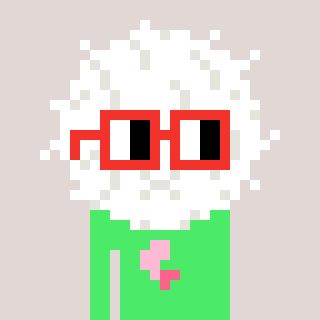
a pixel art character with square red glasses, a cottonball-shaped head and a teal-colored body on a warm background